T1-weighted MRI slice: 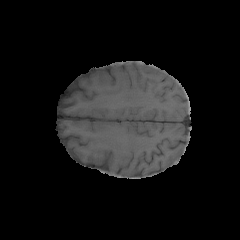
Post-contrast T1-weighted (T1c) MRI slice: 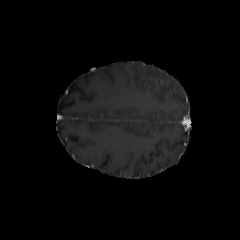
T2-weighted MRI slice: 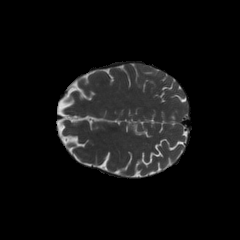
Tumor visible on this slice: no